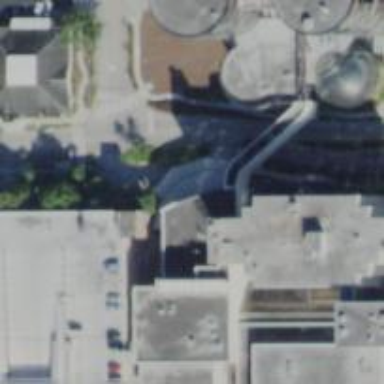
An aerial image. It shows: Hospital.